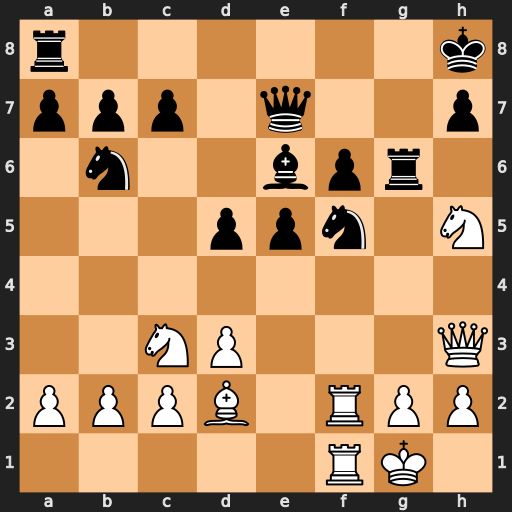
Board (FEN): r6k/ppp1q2p/1n2bpr1/3ppn1N/8/2NP3Q/PPPB1RPP/5RK1
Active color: w
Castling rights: -
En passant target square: -
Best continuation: Rxf5